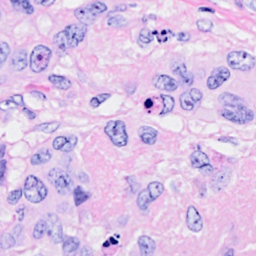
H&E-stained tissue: Breast